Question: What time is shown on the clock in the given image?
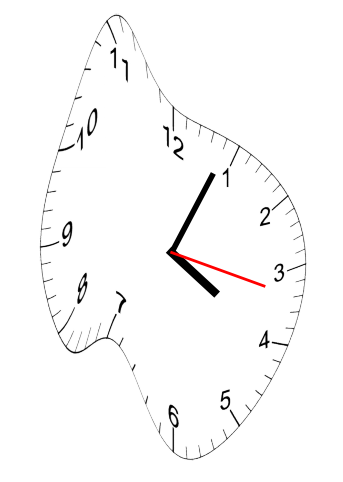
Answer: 04:04:17